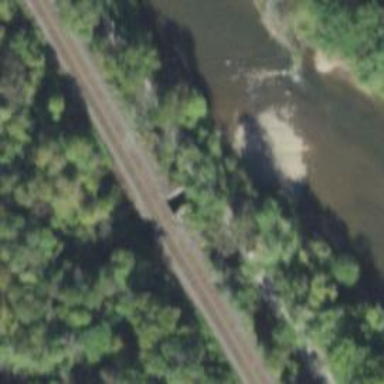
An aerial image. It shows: Bridge over railway line.